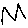
Label: zigzag